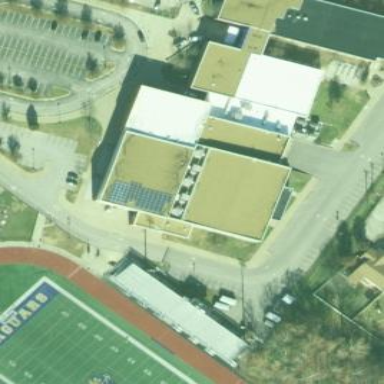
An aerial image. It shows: Part of building.